Question: Here's my current GUI layout for my checkers game:

As you can see, it consists of a Menu along the top, a Canvas on the left where I draw the checkerboard, a toolbar (Frame) on the top right where I have various formatting/navigation buttons, and a Text widget that is used to annotate moves. Currently, I am using a grid layout for the widgets.
Here's what I need to do:
1. Be able to show/hide a scrollbar in the Text widget when the amount of text grows larger than the widget size. (This seems to require the grid layout, according to this article.)
2. Change the font and/or size of the text in the Text widget [via a Preferences dialog] and not leave weird gaps around the Text widget. (This seems to require a pack layout because the Text widget can only be given a width and height in characters not pixels ... that means the Text widget grows or shrinks when I change the font or size, and the window won't adjust to fit with a grid layout. I've been trying to use Font.measure to adjust the Text widget size according to the font selected, but I still get gaps because I can't resize the widget down to the exact pixel.)
3. My final solution needs to be cross-platform (both Windows & Linux, and hopefully Mac).
Which layout can I use to meet my requirements? If neither will work completely, which layout (grid or pack) will get me closest to my goal? Thanks!
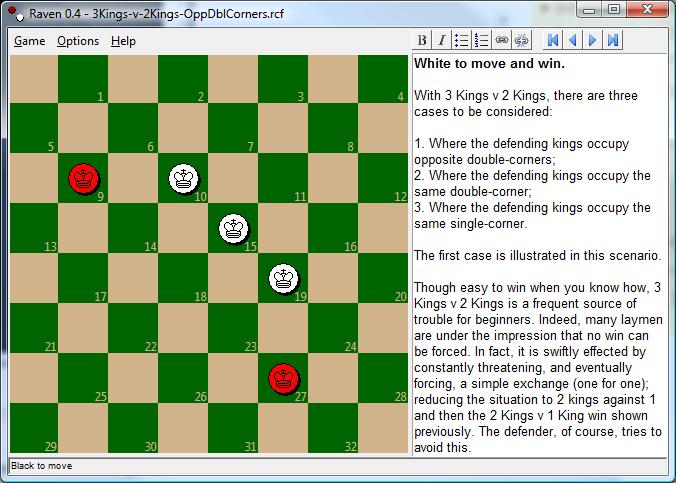
Answer: For this simple layout you could use 'grid', 'pack' or both. Neither has a clear advantage in this particular case. Both have the resize behavior you desire.
Off the top of my head I would use a horizontal frame to hold the buttons, and pack the buttons in it. I would then probably use grid to place the toolbar, text widget and scrollbar inside a frame. Pack can be used too, either would work. That takes care of the right side.
If you want the menubar the way it is in the picture (ie: non-standard, only over the chessboard) I would use a similar technique: another frame for the left side with the menubar packed on the top, chessboard on the bottom.
i would then use pack in the main window, with statusbar on the bottom, the chessboard on the left, and then the text area on the right.
However, it's better to use a standard menubar which means you don't need a containing frame for the chessboard/menubar combination
Here's a quick hack at one solution using a standard menubar. This uses the technique of putting most widgets as children of the parent, then using the 'in_' parameter to put them in a container. This makes it much easier to change the layout later since you don't have to change a whole hierarchy, but only placement of widgets in containers.
'''
import Tkinter as tk
import random
class App(tk.Tk):
def __init__(self, *args, **kwargs):
tk.Tk.__init__(self, *args, **kwargs)
size = 40
menubar = tk.Menu(self)
menubar.add_cascade(label="Game")
menubar.add_cascade(label="Options")
menubar.add_cascade(label="Help")
chessboard = tk.Canvas(width=8*size, height=8*size, borderwidth = 0,
highlightthickness=0)
statusbar = tk.Label(self, borderwidth=1, relief="sunken")
right_panel = tk.Frame(self, borderwidth = 1, relief="sunken")
scrollbar = tk.Scrollbar(orient="vertical", borderwidth=1)
# N.B. height is irrelevant; it will be as high as it needs to be
text = tk.Text(background="white",width=40, height=1, borderwidth=0, yscrollcommand=scrollbar.set)
scrollbar.config(command=text.yview)
toolbar = tk.Frame(self)
for i in range(10):
b = tk.Button(self, text="B%s" % i, borderwidth=1)
b.pack(in_=toolbar, side="left")
self.config(menu=menubar)
statusbar.pack(side="bottom", fill="x")
chessboard.pack(side="left", fill="both", expand=False)
toolbar.grid(in_=right_panel, row=0, column=0, sticky="ew")
right_panel.pack(side="right", fill="both", expand=True)
text.grid(in_=right_panel, row=1, column=0, sticky="nsew")
scrollbar.grid(in_=right_panel, row=1, column=1, sticky="ns")
right_panel.grid_rowconfigure(1, weight=1)
right_panel.grid_columnconfigure(0, weight=1)
if __name__ == "__main__":
app = App()
app.mainloop()
'''